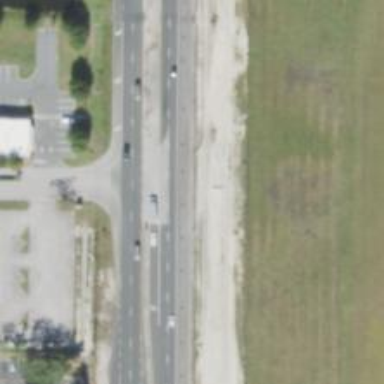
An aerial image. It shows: Trunk link highway.